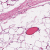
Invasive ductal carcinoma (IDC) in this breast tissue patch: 0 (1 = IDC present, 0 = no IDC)